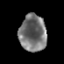
Tissue: prostate
Cell type: T cells
Senescence score: 0.2571
Nuclear area (px): 975
Mean DAPI intensity: 116.029